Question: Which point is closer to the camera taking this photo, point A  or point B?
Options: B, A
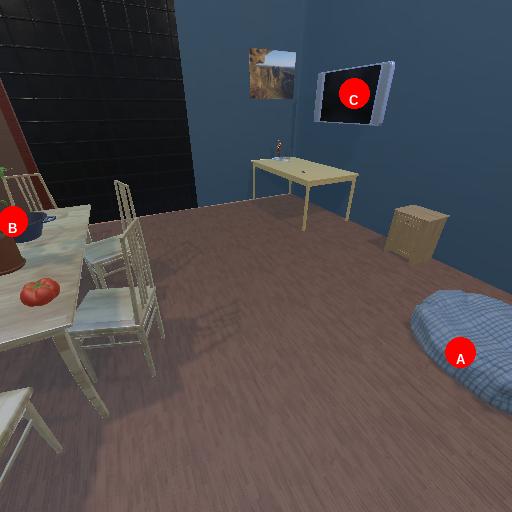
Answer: B